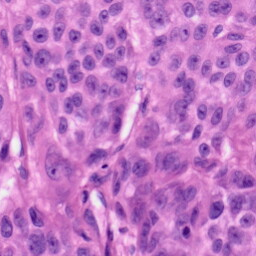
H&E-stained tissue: Skin